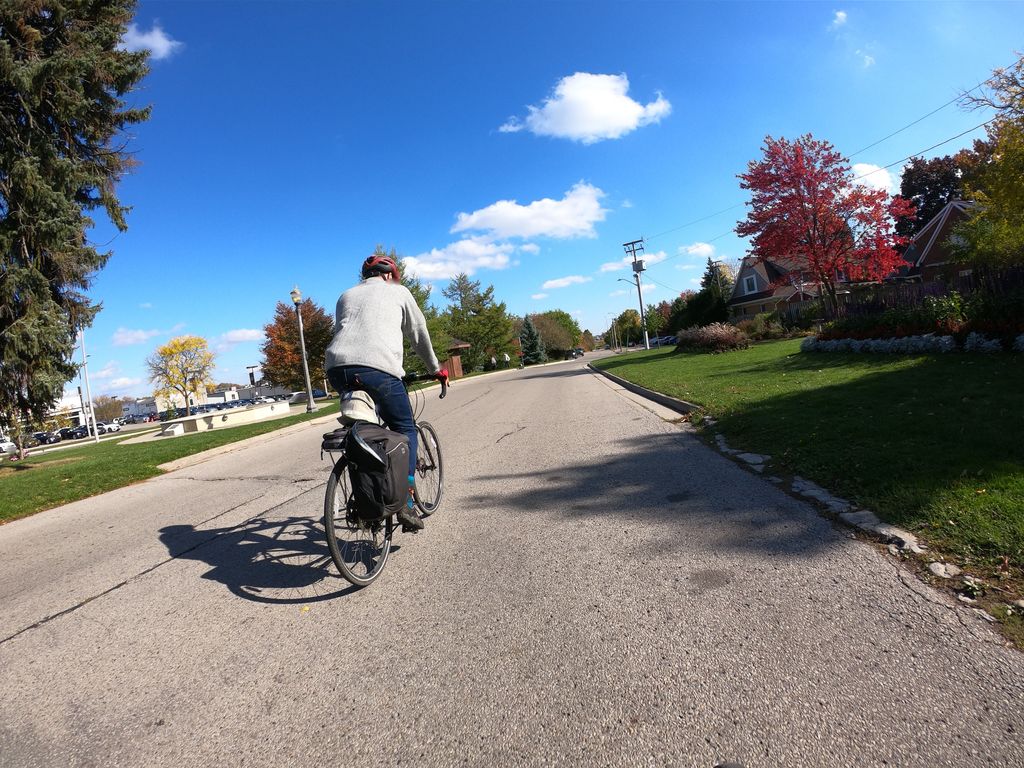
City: kitchener-waterloo